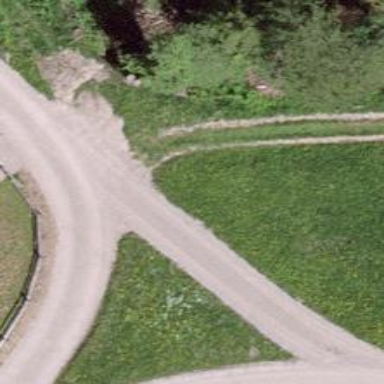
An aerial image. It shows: Track with fine gravel surface of grade2.